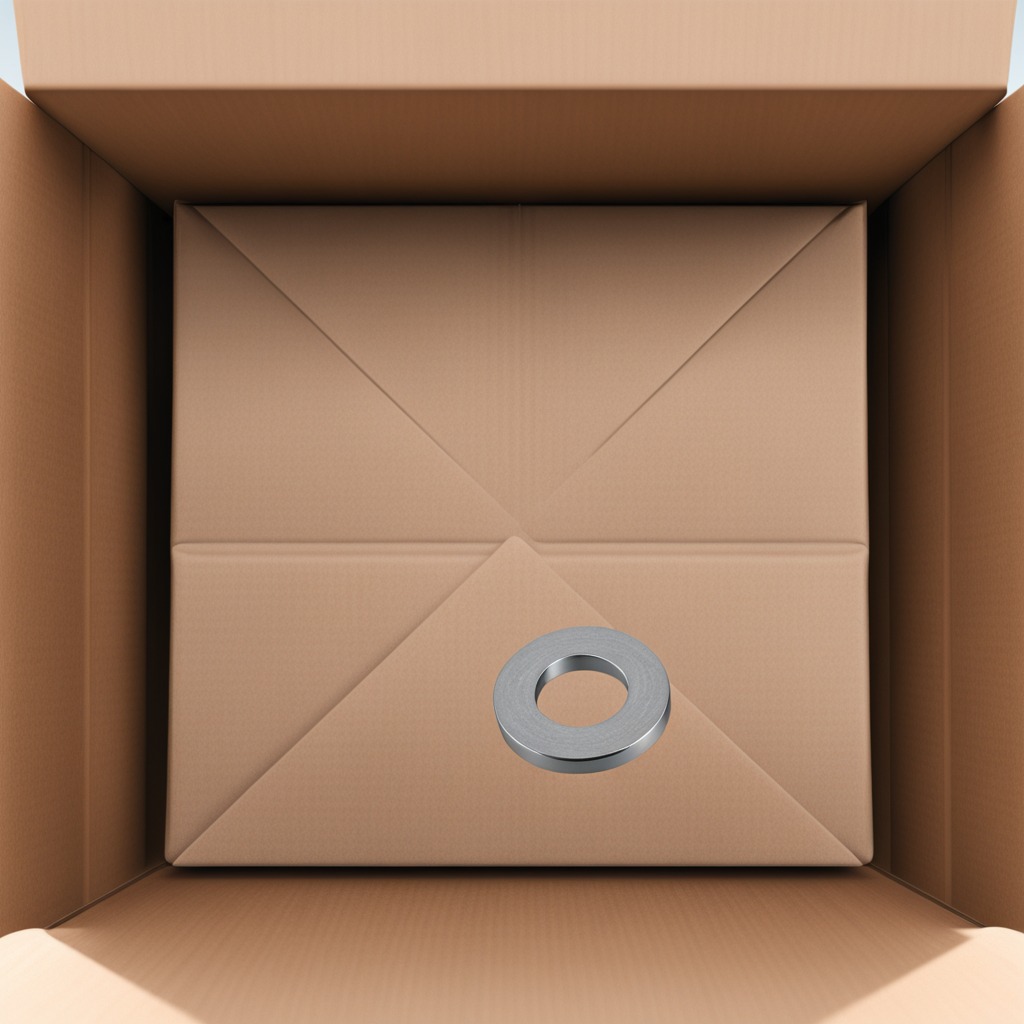
A flat metal washer is lying on the cardboard box surface in an outdoor workshop during daytime bright natural light soft shadows slightly creased but